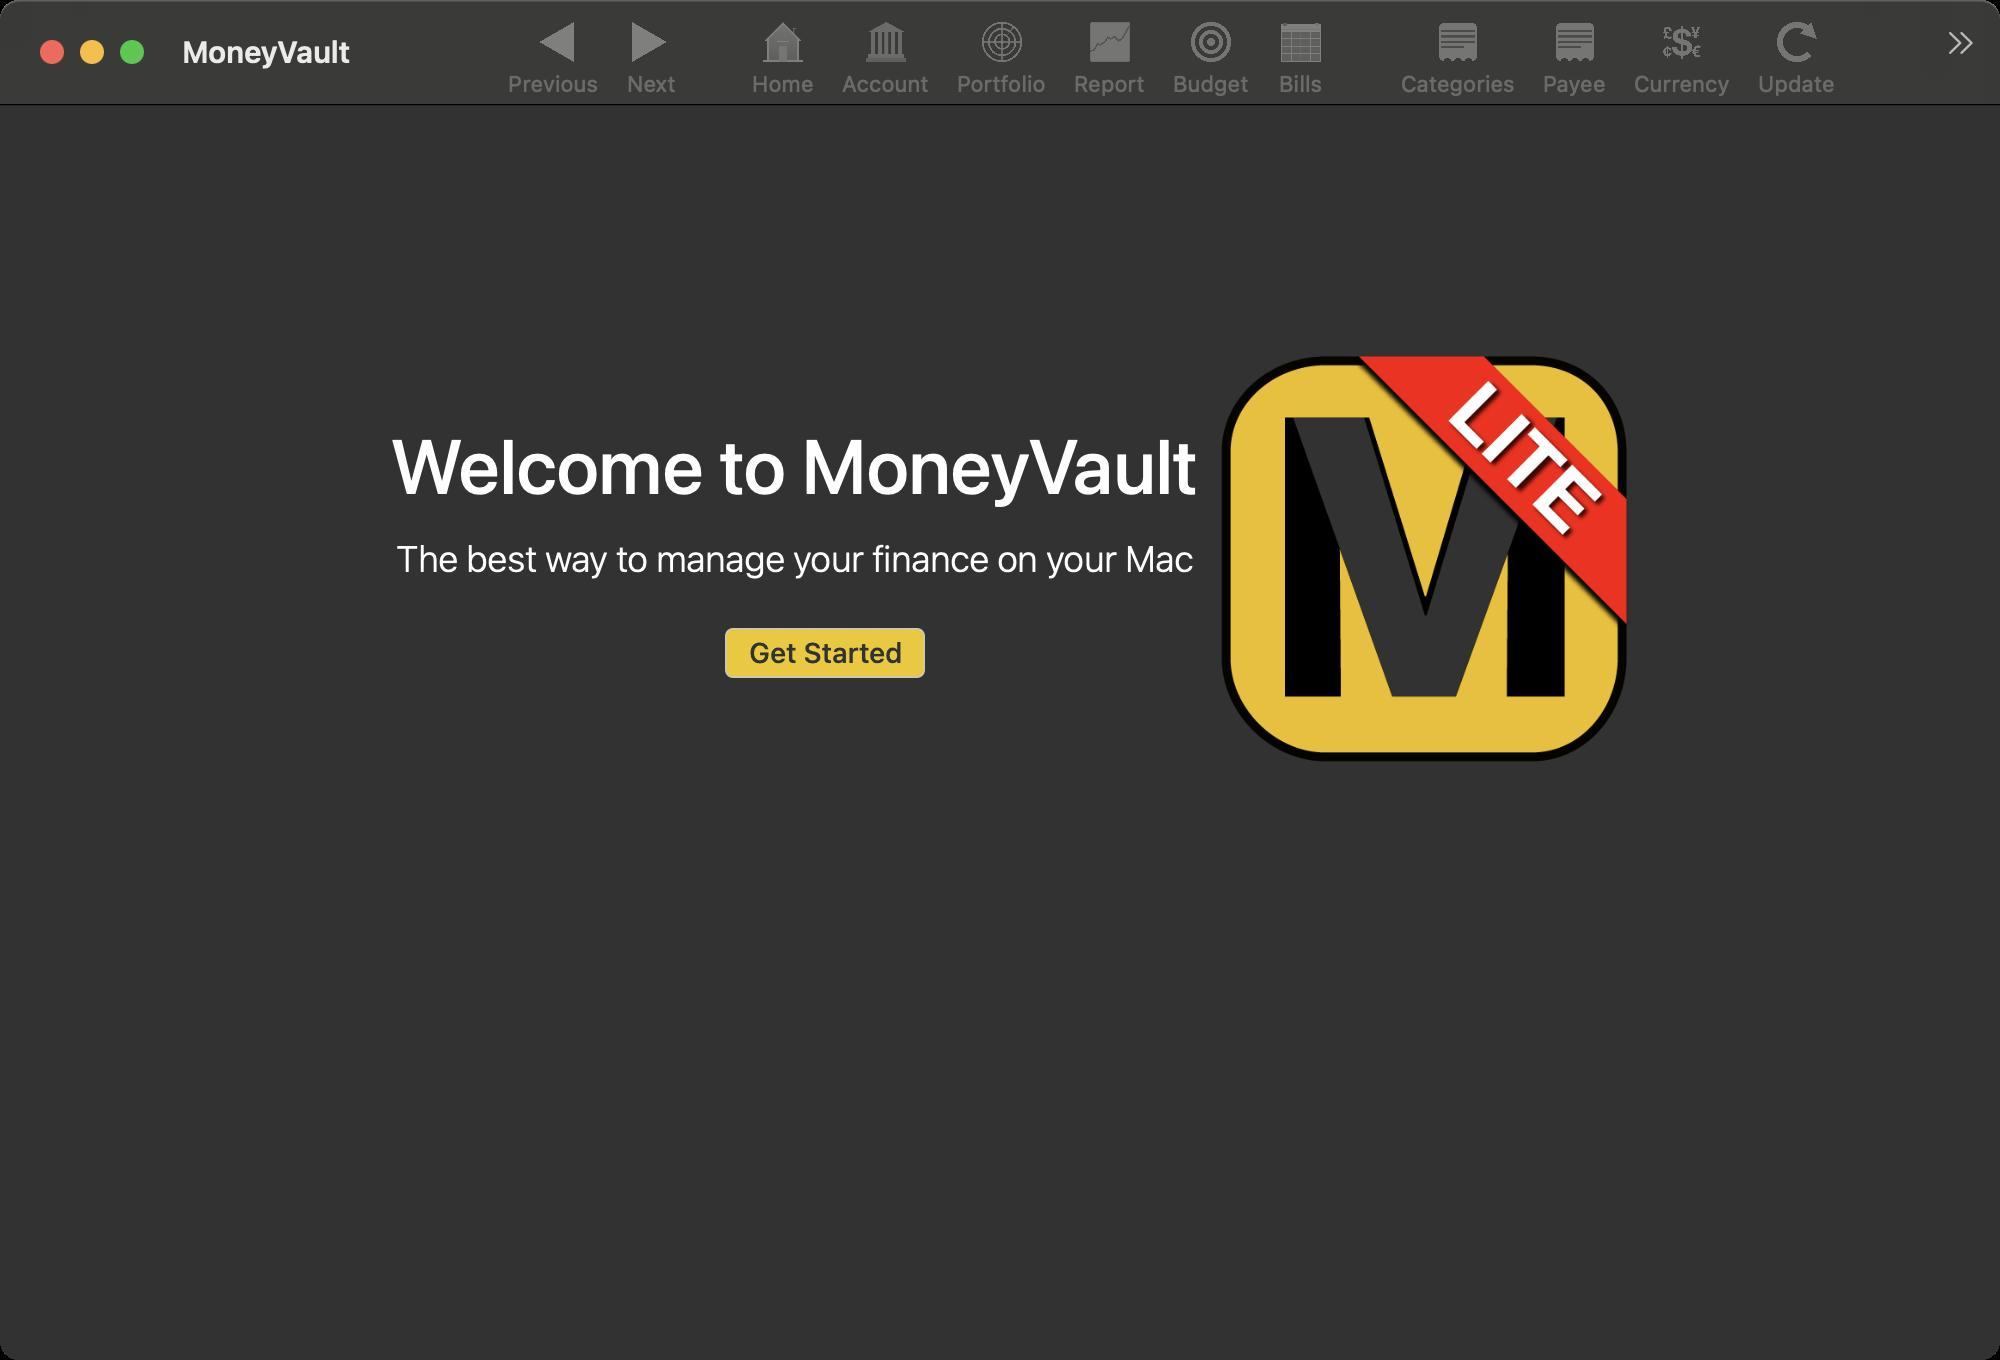
Accessibility tree:
{"name": "MoneyVault", "role": "AXWindow", "description": null, "role_description": "standard window", "value": null, "position": "229.00;113.00", "size": "1000;680", "children": [{"name": null, "role": "AXImage", "description": "IconLite", "role_description": "image", "value": null, "position": "602.50;169.00", "size": "220;220", "children": []}, {"name": null, "role": "AXStaticText", "description": null, "role_description": "text", "value": "Welcome to MoneyVault", "position": "180.50;210.00", "size": "434;59", "children": []}, {"name": null, "role": "AXStaticText", "description": null, "role_description": "text", "value": "The best way to manage your finance on your Mac", "position": "180.50;269.00", "size": "434;40", "children": []}, {"name": null, "role": "AXToolbar", "description": null, "role_description": "toolbar", "value": null, "position": "0.00;0.00", "size": "1000;52", "children": [{"name": "Previous", "role": "AXButton", "description": null, "role_description": "button", "value": null, "position": "247.00;0.00", "size": "60;52", "children": []}, {"name": "Next", "role": "AXButton", "description": null, "role_description": "button", "value": null, "position": "306.50;0.00", "size": "38;52", "children": []}, {"name": "Home", "role": "AXButton", "description": null, "role_description": "button", "value": null, "position": "369.00;0.00", "size": "45;52", "children": []}, {"name": "Account", "role": "AXButton", "description": null, "role_description": "button", "value": null, "position": "414.00;0.00", "size": "58;52", "children": []}, {"name": "Portfolio", "role": "AXButton", "description": null, "role_description": "button", "value": null, "position": "471.50;0.00", "size": "58;52", "children": []}, {"name": "Report", "role": "AXButton", "description": null, "role_description": "button", "value": null, "position": "530.00;0.00", "size": "50;52", "children": []}, {"name": "Budget", "role": "AXButton", "description": null, "role_description": "button", "value": null, "position": "579.50;0.00", "size": "52;52", "children": []}, {"name": "Bills", "role": "AXButton", "description": null, "role_description": "button", "value": null, "position": "631.50;0.00", "size": "38;52", "children": []}, {"name": "Categories", "role": "AXButton", "description": null, "role_description": "button", "value": null, "position": "693.50;0.00", "size": "71;52", "children": []}, {"name": "Payee", "role": "AXButton", "description": null, "role_description": "button", "value": null, "position": "764.50;0.00", "size": "46;52", "children": []}, {"name": "Currency", "role": "AXButton", "description": null, "role_description": "button", "value": null, "position": "810.00;0.00", "size": "62;52", "children": []}, {"name": "Update", "role": "AXButton", "description": null, "role_description": "button", "value": null, "position": "872.00;0.00", "size": "52;52", "children": []}, {"name": null, "role": "AXPopUpButton", "description": "more toolbar items", "role_description": "pop up button", "value": null, "position": "965.00;14.00", "size": "26;14", "children": []}]}, {"name": null, "role": "AXButton", "description": null, "role_description": "close button", "value": null, "position": "19.00;18.00", "size": "14;16", "children": []}, {"name": null, "role": "AXButton", "description": null, "role_description": "full screen button", "value": null, "position": "59.00;18.00", "size": "14;16", "children": [{"name": null, "role": "AXGroup", "description": null, "role_description": "group", "value": null, "position": "59.00;18.00", "size": "14;16", "children": []}]}, {"name": null, "role": "AXButton", "description": null, "role_description": "minimize button", "value": null, "position": "39.00;18.00", "size": "14;16", "children": []}, {"name": null, "role": "AXStaticText", "description": null, "role_description": "text", "value": "MoneyVault", "position": "87.00;0.00", "size": "160;52", "children": []}]}